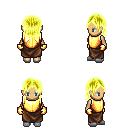
a pixel art fantasy rpg character, female body template, human, tanned skin, gold chest armor, robe skirt, gold long bangs hairstyle, gold gloves, white slippers, four views (front, back, left, right), 2x2 character sprite sheet, small pixel art, hard edges, no anti-aliasing